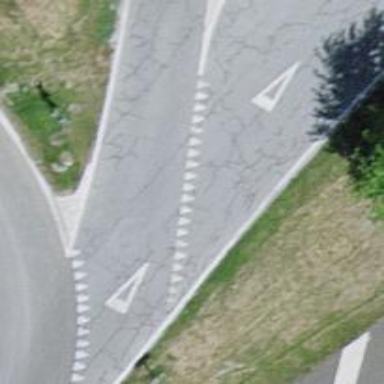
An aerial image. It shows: Road with "give way" sign.